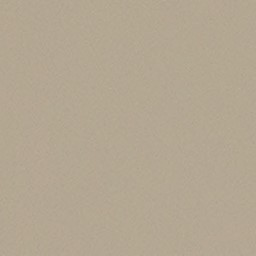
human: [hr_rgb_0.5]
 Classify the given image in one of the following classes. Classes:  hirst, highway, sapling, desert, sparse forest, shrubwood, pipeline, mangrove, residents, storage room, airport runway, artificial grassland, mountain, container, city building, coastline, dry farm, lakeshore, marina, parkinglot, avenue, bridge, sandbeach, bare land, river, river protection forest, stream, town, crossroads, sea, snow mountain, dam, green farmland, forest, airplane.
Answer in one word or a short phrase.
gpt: desert